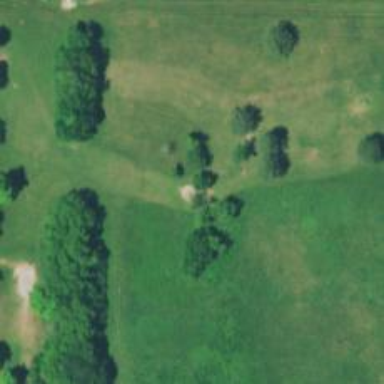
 popular leisure land for disc golf enthusiasts."